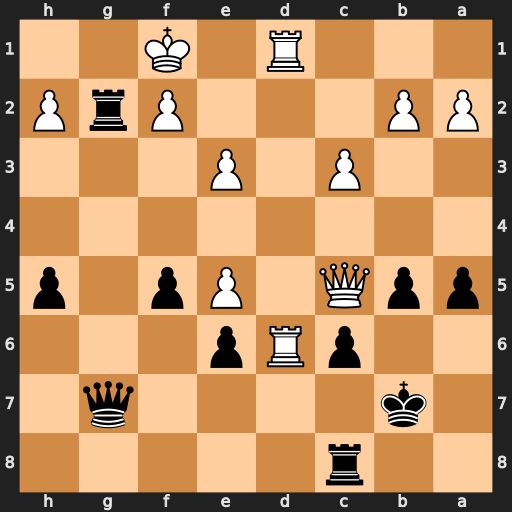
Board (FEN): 2r5/1k4q1/2pRp3/ppQ1Pp1p/8/2P1P3/PP3PrP/3R1K2
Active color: b
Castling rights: -
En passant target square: -
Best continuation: Rg1+ Ke2 Qg4+ f3 Qg2+ Kd3 Rxd1#